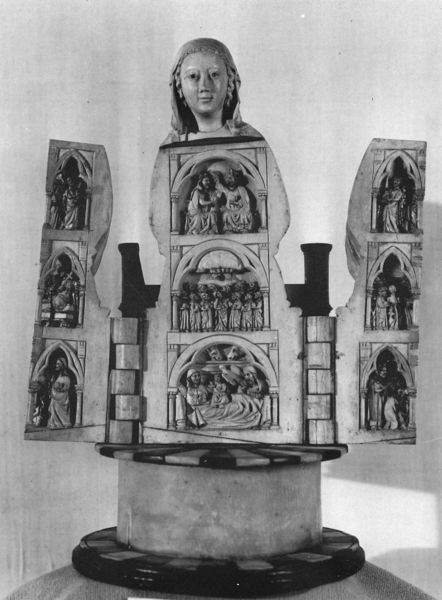
Titel: Thronende Muttergottes mit dem auf ihrem linken Knie sitzenden Kind
Standort: Allariz, Convento de Santa Clara (EU - E)
Schlagwörter: frau, grau, holz, szene, fächer, sockel, steine, figur, innen, gotik, schräg, rund, skulptur, relief, sitz, bogen, modern, figuren, foto, bögen, arkade, altar, scharniere, gotisch, christlich, heilige, freundlich, geistlich, register, maria, madonna, szenen, sakral, aufsatz, geburt, marienkrönung, flügelaltar, triptychon, ungewöhnlich, klappen, aufgeklappt, klappbar, pervers, aufklappen, heige, gotk, armaden